Question: So I have a font folder and a css folder as a sibling, when I refer to the fonts it works only when the .html file is a sibling with the font folder, however it will use the styling css file correctly. Let me clear it up with this image:
I'm refering to global_style.css from every index.html, and get correct styling in every index.html but the fonts will only work with the one which is not in any sub folders...
I have this in my root/subfolder1/index.html
'''
<link rel="stylesheet" type="text/css" href="css/global_style.css"/>
'''
And this in every other index.html:
'''
<link rel="stylesheet" type="text/css" href="../css/global_style.css"/>
'''
I suppose it should be working.
Here is my global_style.css:
'''
@font-face{
font-family:"SourceSans";
src: url('../fonts/SourceSansPro.otf');
font-weight: normal;
font-style: normal;
}
@font-face{
font-family:"SourceSansIt";
src: url('../fonts/SourceSansProIt.otf');
font-weight: normal;
font-style: normal;
}
@font-face{
font-family:"SourceSansB";
src: url('../fonts/SourceSansProB.otf');
font-weight: normal;
font-style: normal;
}
@font-face{
font-family:"AllerBld";
src: url('../fonts/Aller_Bd.ttf');
font-weight: normal;
font-style: normal;
}
body {
-webkit-font-smoothing: antialiased !important;
-moz-osx-font-smoothing: grayscale;
font-smooth: always;
font-family:"SourceSans";
font-size: 14px;
color:white;
}
'''
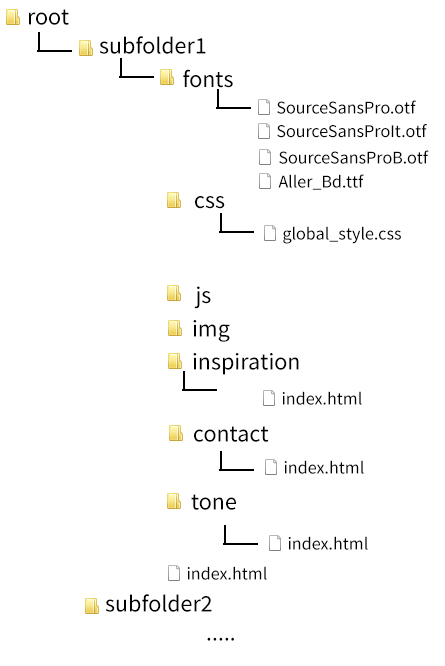
Answer: You can always use absolute path to load the fonts:
'''
@font-face{
font-family:"SourceSans";
src: url('http://www.yoursite.com/root/subfolder1/fonts/SourceSansPro.otf');
font-weight: normal;
font-style: normal;
}
@font-face{
font-family:"SourceSansIt";
src: url('http://www.yoursite.com/root/subfolder1/fonts/SourceSansProIt.otf');
font-weight: normal;
font-style: normal;
}
@font-face{
font-family:"SourceSansB";
src: url('http://www.yoursite.com/root/subfolder1/fonts/SourceSansProB.otf');
font-weight: normal;
font-style: normal;
}
@font-face{
font-family:"AllerBld";
src: url('http://www.yoursite.com/root/subfolder1/fonts/Aller_Bd.ttf');
font-weight: normal;
font-style: normal;
}
body {
-webkit-font-smoothing: antialiased !important;
-moz-osx-font-smoothing: grayscale;
font-smooth: always;
font-family:"SourceSans";
font-size: 14px;
color:white;
}
'''